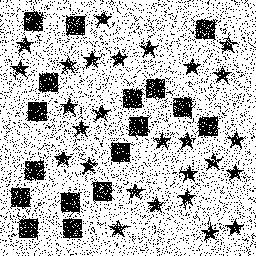
Squares: 17
Triangles: 0
Stars: 27
Total shapes: 44